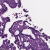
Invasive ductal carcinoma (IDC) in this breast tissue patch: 0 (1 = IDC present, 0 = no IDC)